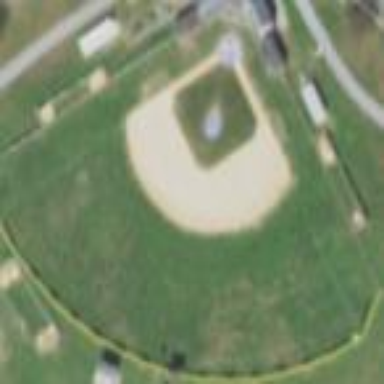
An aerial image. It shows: Baseball pitch for leisure and sports activities.